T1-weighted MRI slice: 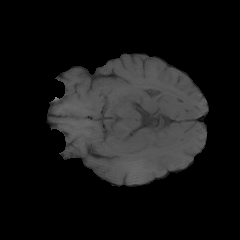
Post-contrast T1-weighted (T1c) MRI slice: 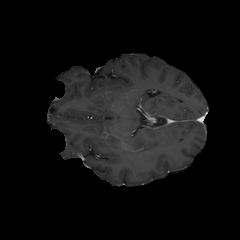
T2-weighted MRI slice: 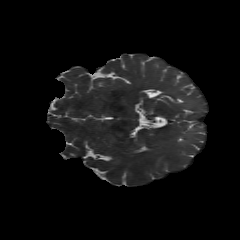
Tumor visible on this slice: no